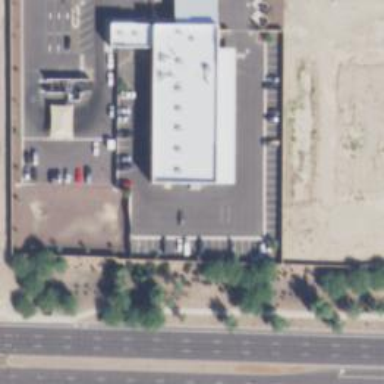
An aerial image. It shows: Car rental service.